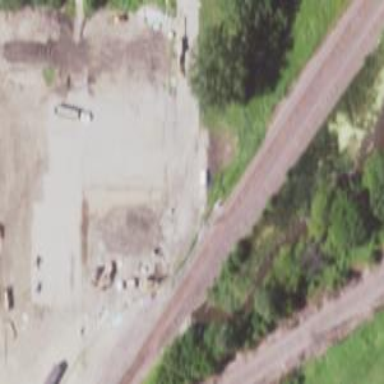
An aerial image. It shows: Railway siding with rails.